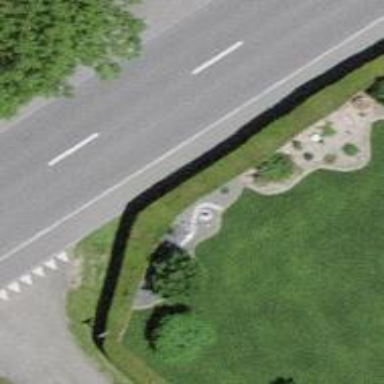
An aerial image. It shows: Hedge barrier.